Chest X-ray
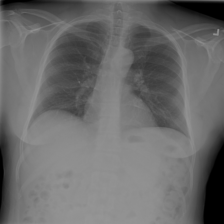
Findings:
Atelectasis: negative
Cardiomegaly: negative
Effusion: negative
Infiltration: negative
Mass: negative
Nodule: negative
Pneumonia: negative
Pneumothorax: negative
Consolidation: negative
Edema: negative
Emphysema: negative
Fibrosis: negative
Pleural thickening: negative
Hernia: negative